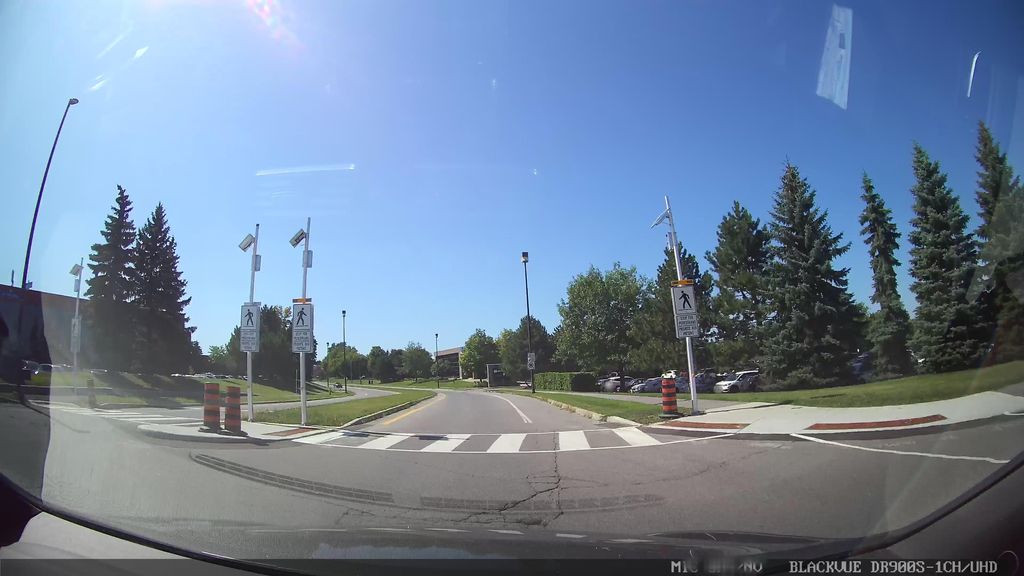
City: ottawa-gatineau